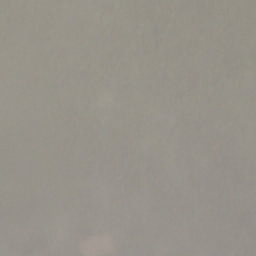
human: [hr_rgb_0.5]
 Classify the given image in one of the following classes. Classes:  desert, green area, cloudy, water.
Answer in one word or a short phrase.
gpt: cloudy